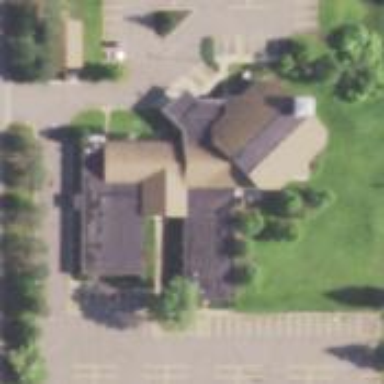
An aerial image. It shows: Place of worship.